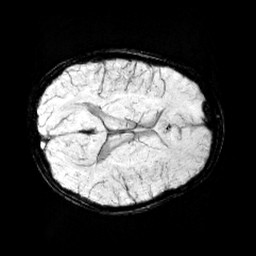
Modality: minIP
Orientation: axial
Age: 10
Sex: male
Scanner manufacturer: siemens
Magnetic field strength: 3 T
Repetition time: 0.027 s
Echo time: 0.02 s